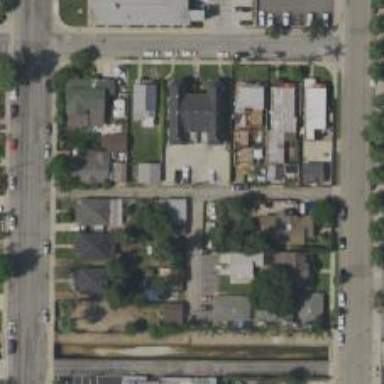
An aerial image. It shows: Alley classified as service road.